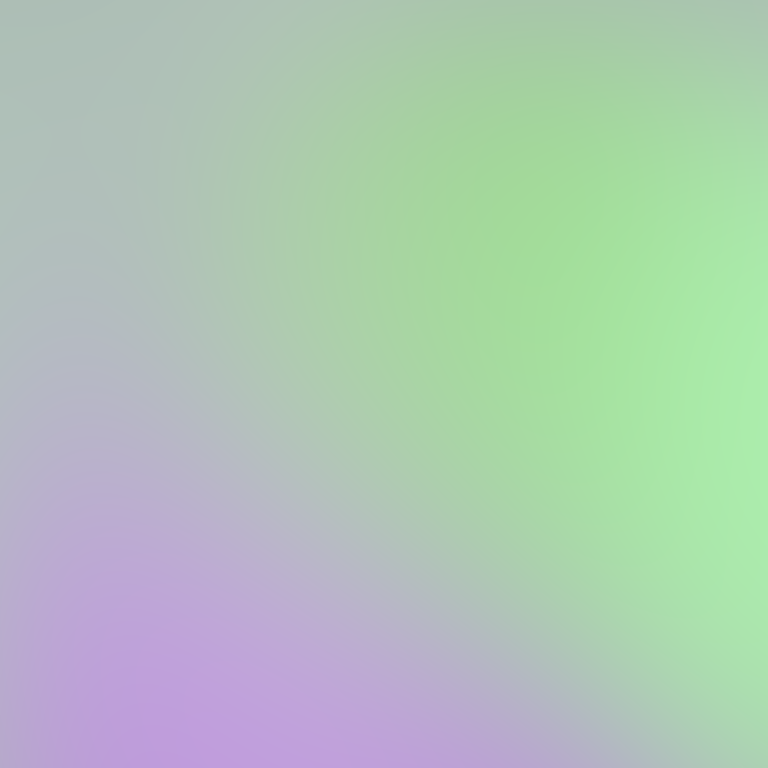
Abstract light effect, smooth gradient from soft green to gentle purple, serene atmosphere, diffuse glow, no room, no furniture, no objects.